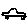
Label: car